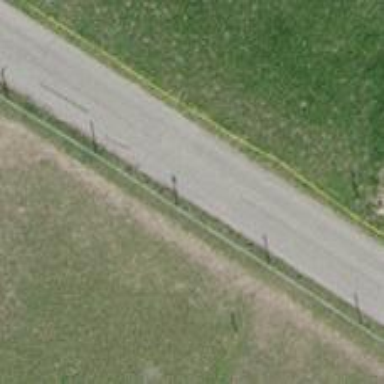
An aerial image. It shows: Fence.